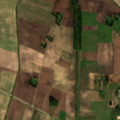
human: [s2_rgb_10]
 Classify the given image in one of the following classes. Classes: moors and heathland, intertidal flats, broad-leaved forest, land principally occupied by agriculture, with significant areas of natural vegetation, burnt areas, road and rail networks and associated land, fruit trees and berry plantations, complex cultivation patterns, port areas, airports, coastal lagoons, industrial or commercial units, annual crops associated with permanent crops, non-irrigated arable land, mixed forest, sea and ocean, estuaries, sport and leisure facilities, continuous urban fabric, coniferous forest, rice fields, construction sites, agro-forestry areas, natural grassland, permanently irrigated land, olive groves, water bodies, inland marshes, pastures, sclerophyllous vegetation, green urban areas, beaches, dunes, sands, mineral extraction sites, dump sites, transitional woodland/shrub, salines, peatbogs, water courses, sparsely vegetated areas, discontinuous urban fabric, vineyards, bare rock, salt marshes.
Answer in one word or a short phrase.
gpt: discontinuous urban fabric, non-irrigated arable land, complex cultivation patterns